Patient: sex F, age 60
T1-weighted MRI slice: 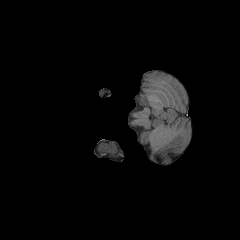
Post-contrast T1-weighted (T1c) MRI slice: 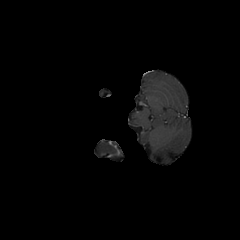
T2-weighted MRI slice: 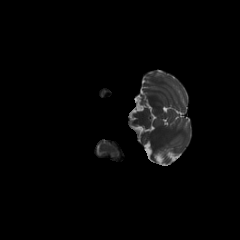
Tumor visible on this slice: no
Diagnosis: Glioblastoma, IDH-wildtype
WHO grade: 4